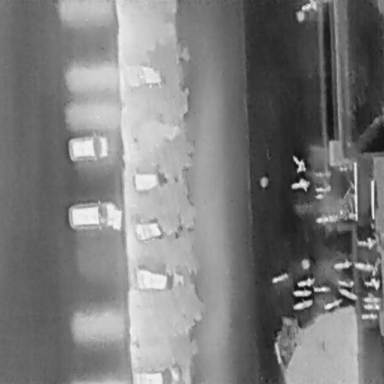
There are 30 objects shown in the infrared image, including seven Cars, and 23 Bicycles.